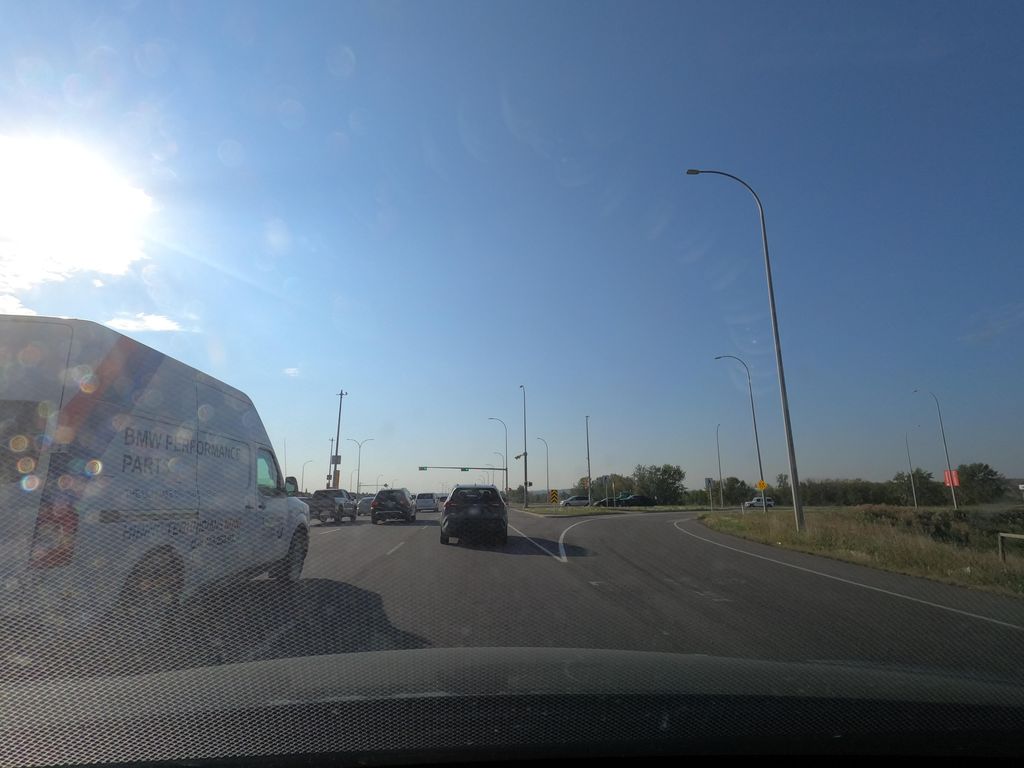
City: calgary